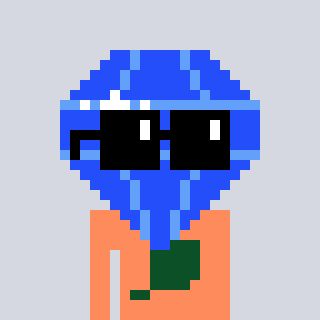
a pixel art character with square black sunglasses, a blue diamond-shaped head and a peachy-colored body on a cool background